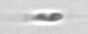
Label: flagellate_morphotype3